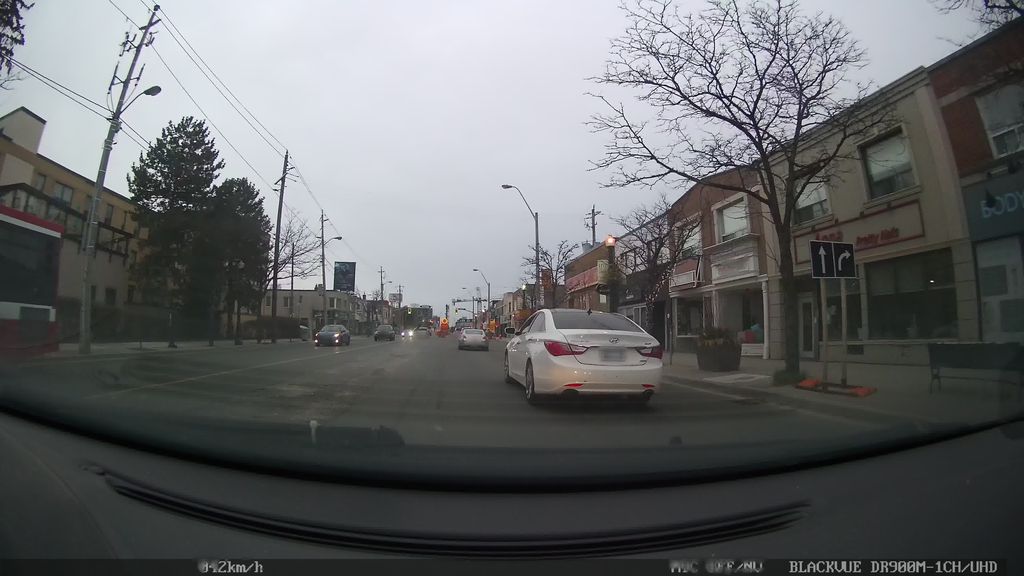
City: toronto